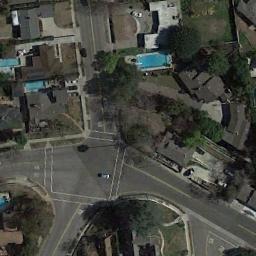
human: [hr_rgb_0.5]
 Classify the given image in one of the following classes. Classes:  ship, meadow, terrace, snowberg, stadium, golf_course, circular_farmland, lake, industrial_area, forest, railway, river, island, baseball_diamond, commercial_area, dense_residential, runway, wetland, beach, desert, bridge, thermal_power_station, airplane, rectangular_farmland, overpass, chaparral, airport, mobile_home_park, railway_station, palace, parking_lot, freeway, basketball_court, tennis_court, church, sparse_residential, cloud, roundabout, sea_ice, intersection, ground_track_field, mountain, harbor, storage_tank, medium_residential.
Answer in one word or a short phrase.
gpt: intersection